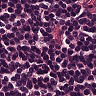
Metastatic tissue present: no